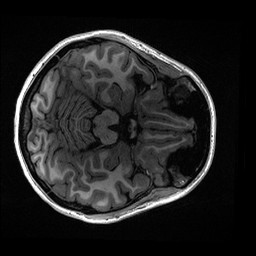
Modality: T1w
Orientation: axial
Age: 19
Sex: female
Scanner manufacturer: ge
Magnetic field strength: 3 T
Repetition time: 0.006952 s
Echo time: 0.00292 s